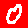
Digit: 0